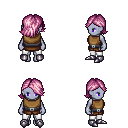
a pixel art fantasy rpg character, female body template, dark elf, purple skin, leather chest armor, white pants, pink swoop hairstyle, metal boots, four views (front, back, left, right), 2x2 character sprite sheet, small pixel art, hard edges, no anti-aliasing